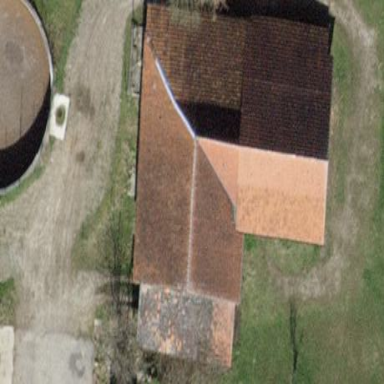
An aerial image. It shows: Gabled roof on farm auxiliary building.